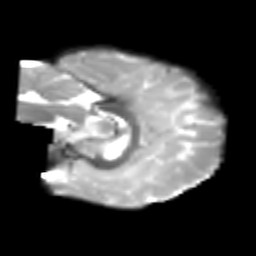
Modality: T2w
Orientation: sagittal
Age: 6
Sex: male
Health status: healthy